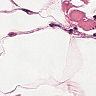
Metastatic tissue present: no